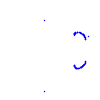
Particle: proton